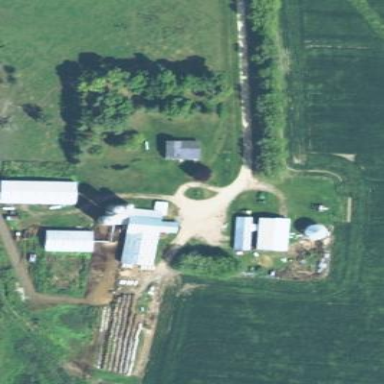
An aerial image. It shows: Farmyard area.